Aerial crown-view tile of a tropical tree (Barro Colorado Island, Panama), acquired 20240611:
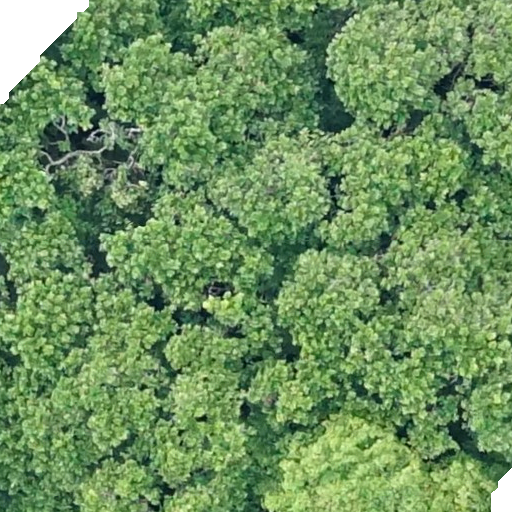
Species: Anacardium excelsum
GBIF accepted scientific name: Anacardium excelsum
Crown area: 642.421 m²